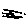
Label: fish